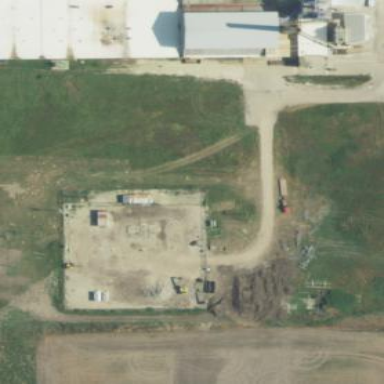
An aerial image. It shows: Distribution substation surrounded by fence.